Question: I have a 'QMenu' which is assigned to a 'QPushButton' and pops up when the button is pressed. It looks like this:

However, I'd like to have the width of the menu to be equal the width of the button because as it is now it looks ugly and it's also harder to hit.
I could set a fixed width for the menu by using 'setMinimumWidth', but then I would have to enter a value for the width manually. The size of the button probably is not going to change once it has been created, so the minimum width of the menu does not necessarily have to adapt dynamically. Yet I don't want to hardcode a value.
Both widgets are created in the constructor of my window which is also derived from 'QWidget'. I am able to call the 'sizeHint' method of my button, but that returns only the 'optimal' width for it. The width it later has in the layout is wider than that.
Now, calling the method 'width' on the button does also not return the correct width it should have in the layout, but a width which is wider than that of the button, even if I call it after all child widgets of my window have been assigned to their layout, and the window's layout has been set. I'm not sure why this is; maybe because in the constructor of the window-widget does not yet know the size it is going to be displayed at?
Now, is there a way to make that menu have the width of the button? Or at which point in time can I call the method 'width' on the button and it will return me the width the button actually has as it's displayed? The button is also set as the 'parent' of the menu. Is there maybe a way to make a widget have the width of its parent?
Here some exemplary code:
'''
MainInterface::MainInterface(QWidget *parent){
//some code
_moreButton = new QPushButton(tr("&More..."));
_moreMenu = new QMenu(_moreButton);
_cmdAction = new QAction(tr("Save as Batch File"), this);
_moreMenu->addAction(_cmdAction);
_moreButton->setMenu(_moreMenu);
//some more code
_layout->addWidget(_moreButton);
setLayout(_layout);
}
'''
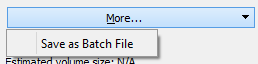
Answer: I solved the problem by connecting a slot to the menu's signal 'aboutToShow()' that then sets the menus minimum width to the width of the button. This way the menu's width is always appropriately adjusted before it's shown.